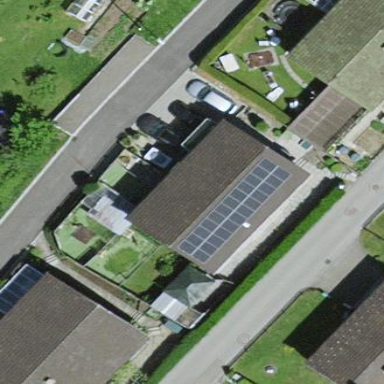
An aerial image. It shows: Small solar photovoltaic panel generator is producing electricity.